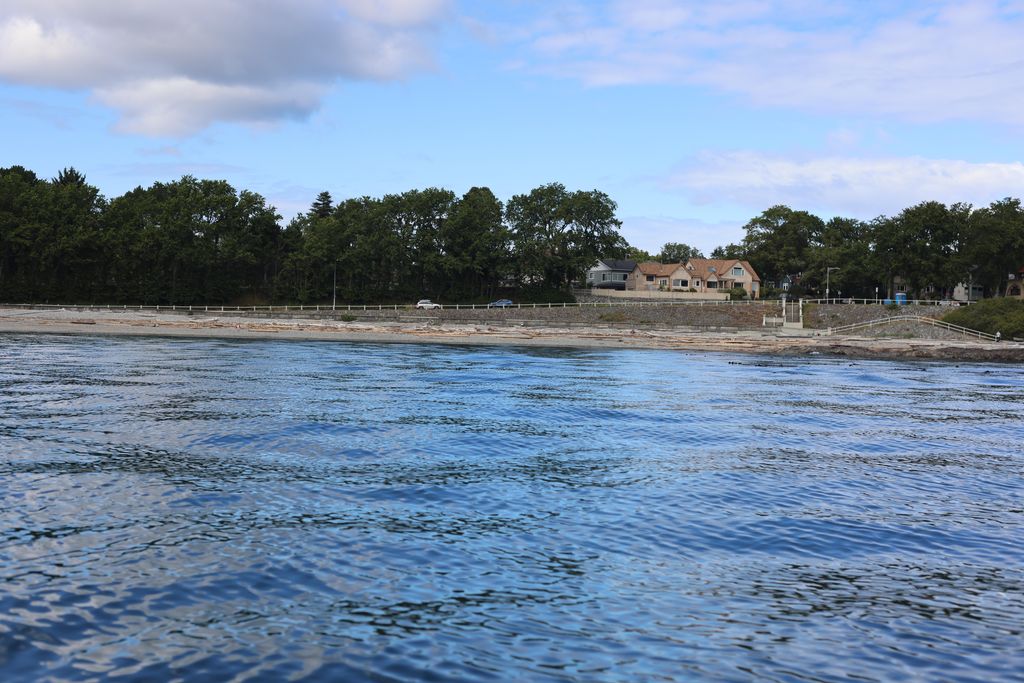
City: victoria